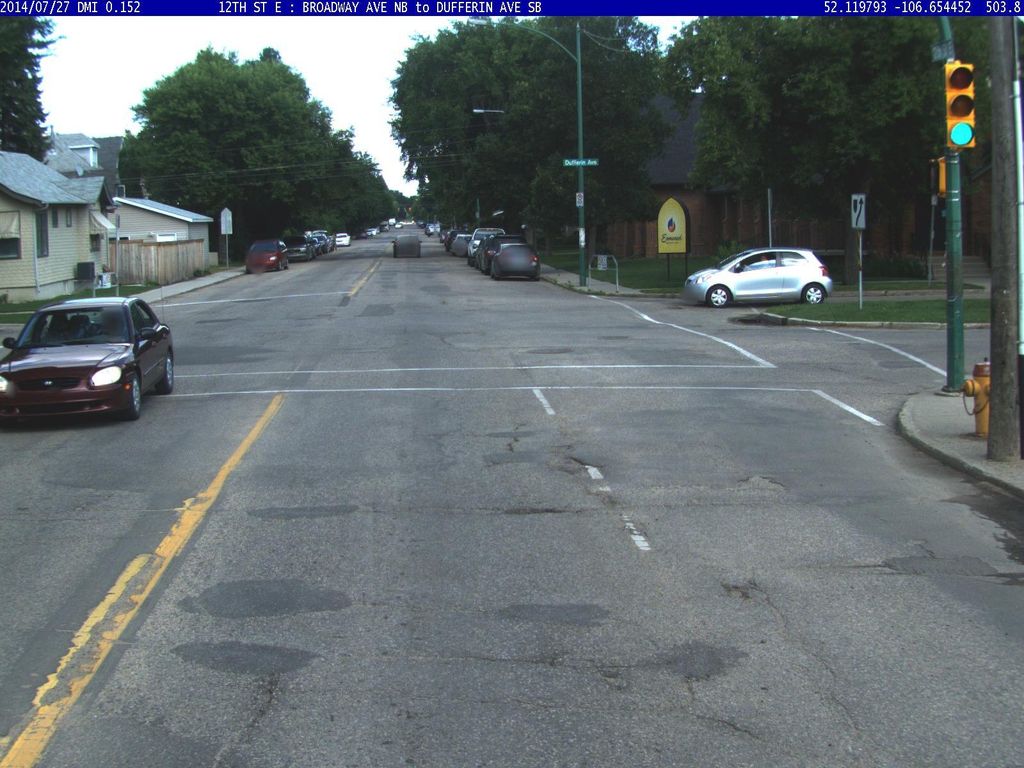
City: saskatoon